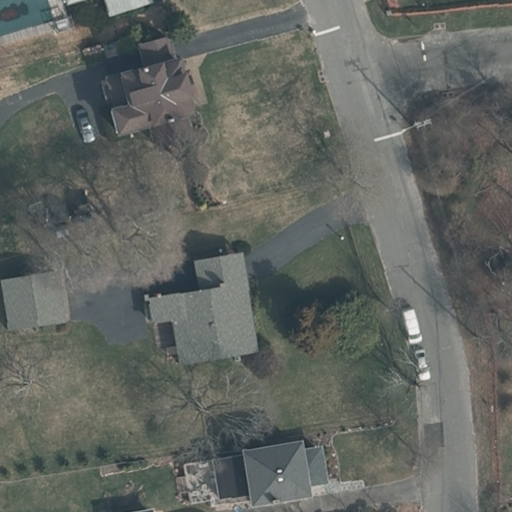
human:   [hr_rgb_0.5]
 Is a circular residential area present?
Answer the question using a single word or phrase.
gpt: no

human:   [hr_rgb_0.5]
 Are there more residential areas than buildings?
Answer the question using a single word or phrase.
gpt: no

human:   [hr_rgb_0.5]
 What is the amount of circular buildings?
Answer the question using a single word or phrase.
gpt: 0

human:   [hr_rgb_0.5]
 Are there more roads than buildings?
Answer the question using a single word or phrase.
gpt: no

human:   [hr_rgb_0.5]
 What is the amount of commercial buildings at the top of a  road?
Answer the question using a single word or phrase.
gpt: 0

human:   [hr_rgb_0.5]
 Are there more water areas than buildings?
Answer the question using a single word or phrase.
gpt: no

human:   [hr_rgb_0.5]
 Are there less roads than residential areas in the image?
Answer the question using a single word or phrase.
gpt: no

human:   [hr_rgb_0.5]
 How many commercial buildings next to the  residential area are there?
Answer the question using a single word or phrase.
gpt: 1

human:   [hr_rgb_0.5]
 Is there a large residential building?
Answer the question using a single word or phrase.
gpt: no

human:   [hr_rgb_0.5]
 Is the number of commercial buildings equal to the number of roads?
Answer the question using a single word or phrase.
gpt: no

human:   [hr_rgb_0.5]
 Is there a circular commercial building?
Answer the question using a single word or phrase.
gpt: no

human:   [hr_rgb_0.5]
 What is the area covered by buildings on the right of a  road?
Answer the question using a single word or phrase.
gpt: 0m2

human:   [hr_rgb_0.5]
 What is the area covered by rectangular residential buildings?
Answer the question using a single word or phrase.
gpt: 0m2

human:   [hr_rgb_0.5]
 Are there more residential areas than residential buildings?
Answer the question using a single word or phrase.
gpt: no

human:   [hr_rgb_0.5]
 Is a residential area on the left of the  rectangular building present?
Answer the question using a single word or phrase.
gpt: no

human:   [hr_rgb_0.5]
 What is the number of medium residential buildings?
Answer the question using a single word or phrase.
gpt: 2

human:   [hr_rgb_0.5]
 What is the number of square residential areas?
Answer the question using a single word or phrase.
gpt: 0

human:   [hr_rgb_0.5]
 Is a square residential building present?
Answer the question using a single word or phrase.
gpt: no

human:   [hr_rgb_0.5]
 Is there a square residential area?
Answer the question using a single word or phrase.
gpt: no

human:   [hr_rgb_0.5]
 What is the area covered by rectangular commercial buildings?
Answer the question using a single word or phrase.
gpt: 0m2

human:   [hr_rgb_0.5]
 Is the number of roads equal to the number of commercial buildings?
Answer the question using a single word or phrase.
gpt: no

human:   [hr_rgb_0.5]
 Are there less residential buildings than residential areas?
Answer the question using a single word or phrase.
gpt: no

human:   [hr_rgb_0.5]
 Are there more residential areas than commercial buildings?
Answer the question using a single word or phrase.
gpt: no

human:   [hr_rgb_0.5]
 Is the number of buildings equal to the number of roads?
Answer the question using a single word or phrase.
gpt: no

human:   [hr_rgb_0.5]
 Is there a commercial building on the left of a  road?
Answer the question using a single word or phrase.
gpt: yes

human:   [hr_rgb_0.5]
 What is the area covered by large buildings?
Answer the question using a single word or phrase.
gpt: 0m2

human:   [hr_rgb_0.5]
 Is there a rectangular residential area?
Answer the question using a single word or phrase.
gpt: yes

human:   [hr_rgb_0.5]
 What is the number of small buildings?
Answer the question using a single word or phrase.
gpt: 2

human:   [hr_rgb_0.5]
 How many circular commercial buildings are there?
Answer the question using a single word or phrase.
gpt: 0

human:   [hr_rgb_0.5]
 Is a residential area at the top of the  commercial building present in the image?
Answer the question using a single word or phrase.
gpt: no

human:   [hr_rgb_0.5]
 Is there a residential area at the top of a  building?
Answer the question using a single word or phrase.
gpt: no

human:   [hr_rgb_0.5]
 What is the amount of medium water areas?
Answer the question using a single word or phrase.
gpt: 0

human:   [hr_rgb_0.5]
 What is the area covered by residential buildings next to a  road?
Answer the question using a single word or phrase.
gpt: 679m2

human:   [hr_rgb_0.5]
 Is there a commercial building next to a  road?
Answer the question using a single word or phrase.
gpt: yes

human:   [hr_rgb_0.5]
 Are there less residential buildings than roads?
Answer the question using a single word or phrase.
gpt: no

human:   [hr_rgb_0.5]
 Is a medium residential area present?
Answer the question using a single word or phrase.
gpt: no